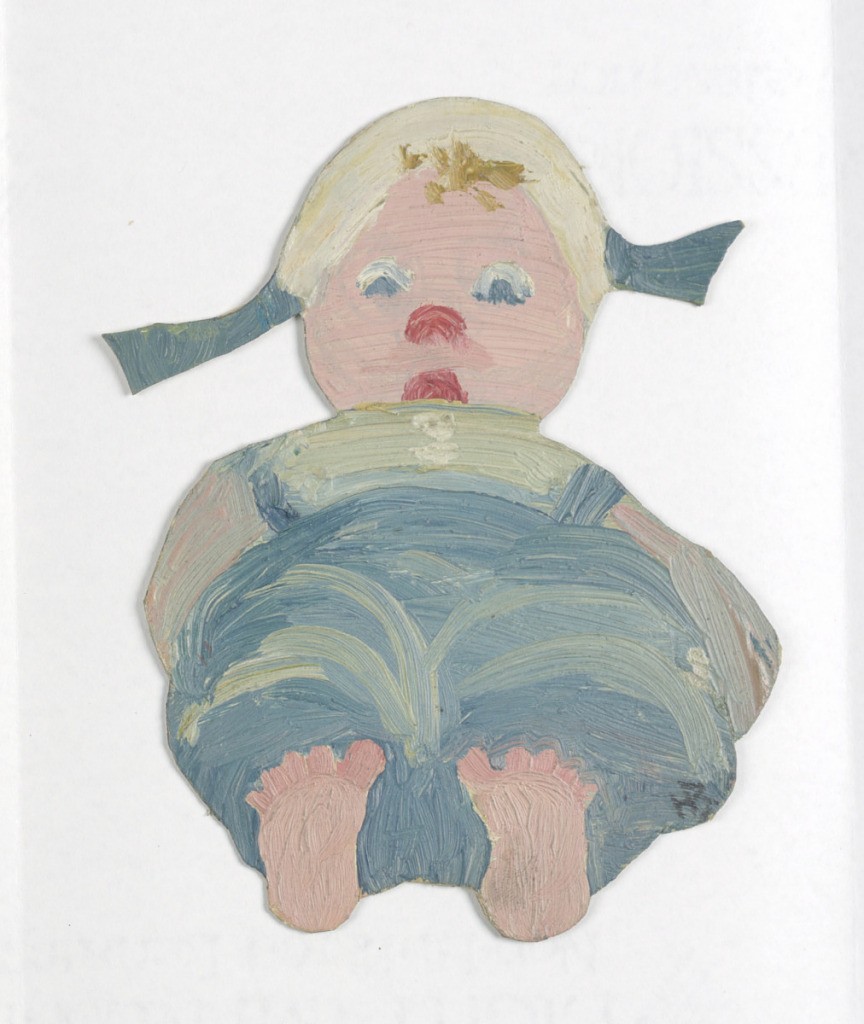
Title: Figure Toy
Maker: Harriet Blackstone, American, 1864–1939
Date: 1922
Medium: Brush and oil, graphite on board
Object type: Paper doll
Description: Paper doll of a baby.